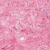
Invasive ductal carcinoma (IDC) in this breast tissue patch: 0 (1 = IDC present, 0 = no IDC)